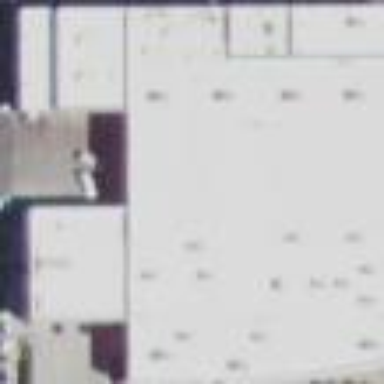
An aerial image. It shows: Car shop building.